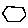
Label: hexagon